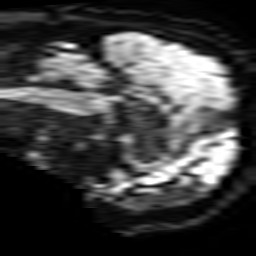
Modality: TRACE
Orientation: sagittal
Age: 70
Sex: male
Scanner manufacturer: philips
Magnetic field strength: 3 T
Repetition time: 4.227 s
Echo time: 0.06024 s